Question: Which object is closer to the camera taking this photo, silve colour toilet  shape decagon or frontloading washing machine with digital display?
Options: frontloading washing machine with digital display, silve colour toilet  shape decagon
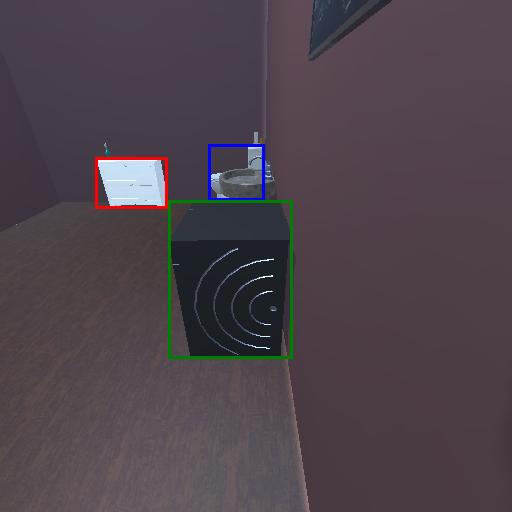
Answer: frontloading washing machine with digital display